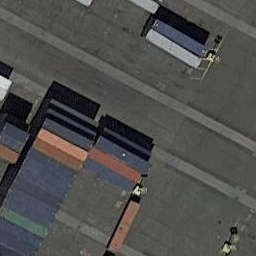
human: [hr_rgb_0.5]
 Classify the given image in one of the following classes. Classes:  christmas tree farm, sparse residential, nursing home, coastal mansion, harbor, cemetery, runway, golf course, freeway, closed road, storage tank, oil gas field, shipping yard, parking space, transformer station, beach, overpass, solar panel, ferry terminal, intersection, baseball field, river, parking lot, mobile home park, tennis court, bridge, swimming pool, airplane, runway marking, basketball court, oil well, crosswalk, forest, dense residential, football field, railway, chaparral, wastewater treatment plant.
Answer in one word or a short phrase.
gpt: shipping yard